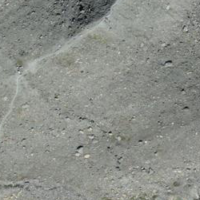
EUNIS habitat code: 48
Species observed at this site:
Geum reptans